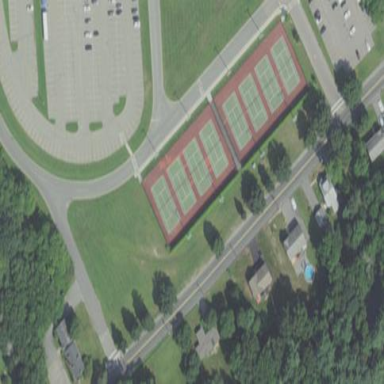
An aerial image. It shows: Tennis court in leisure pitch.